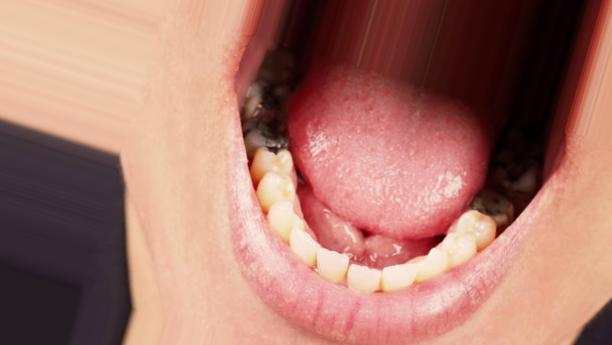
Condition: Caries